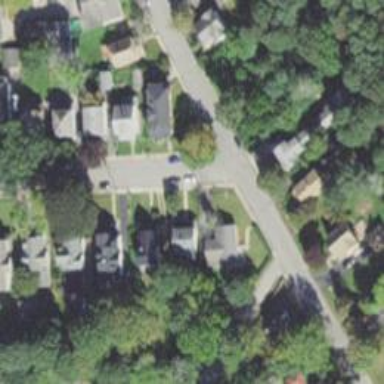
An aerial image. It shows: Residential driveway used as service road.